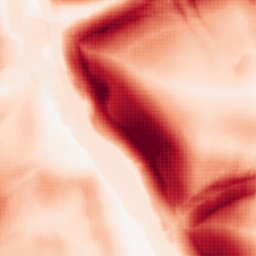
Category: morphological
Decomposition family: morphological_square
Decomposition parameters: operation: gradient
size: 20
Upsampling method: sinc_blackman
Upsampling parameters: scale: 2
kernel_size: 4
Upsampling scale: 2